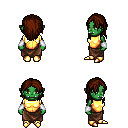
a pixel art fantasy rpg character, female body template, orc, green skin, gold chest armor, robe skirt, brown long hairstyle, white cloth bracers, gold boots, four views (front, back, left, right), 2x2 character sprite sheet, small pixel art, hard edges, no anti-aliasing